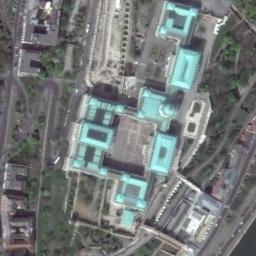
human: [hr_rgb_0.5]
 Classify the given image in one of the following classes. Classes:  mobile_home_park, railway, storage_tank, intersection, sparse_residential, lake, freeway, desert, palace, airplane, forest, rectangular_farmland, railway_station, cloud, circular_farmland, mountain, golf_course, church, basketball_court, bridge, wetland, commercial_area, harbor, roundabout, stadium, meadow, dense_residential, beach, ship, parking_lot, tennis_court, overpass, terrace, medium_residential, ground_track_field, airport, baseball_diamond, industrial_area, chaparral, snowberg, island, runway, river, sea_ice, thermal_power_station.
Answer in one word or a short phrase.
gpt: palace